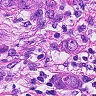
Metastatic tissue present: yes